Field crop: maize
Growth stage: 1
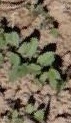
Species: convolvulus